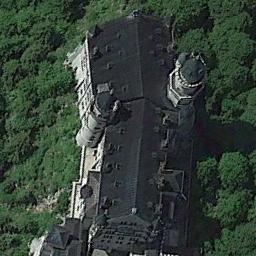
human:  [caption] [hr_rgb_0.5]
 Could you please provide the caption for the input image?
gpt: The palace is surrounded by trees .

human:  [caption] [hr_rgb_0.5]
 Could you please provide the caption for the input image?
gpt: There are many trees near the palace .

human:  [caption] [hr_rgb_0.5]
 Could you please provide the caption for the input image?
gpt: The dark gray palace is surrounded by a forest .

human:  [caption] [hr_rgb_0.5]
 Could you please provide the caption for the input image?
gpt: The palace is surrounded by trees .

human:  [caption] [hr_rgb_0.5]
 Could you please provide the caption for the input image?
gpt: There are many green trees around the black palace .